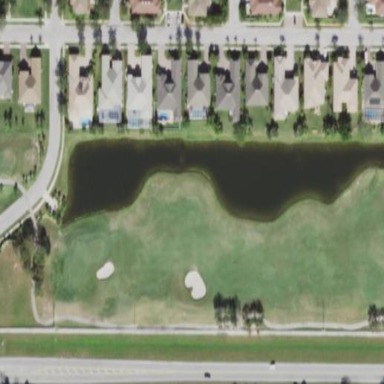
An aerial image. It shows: Golf fairway surrounded by grass.